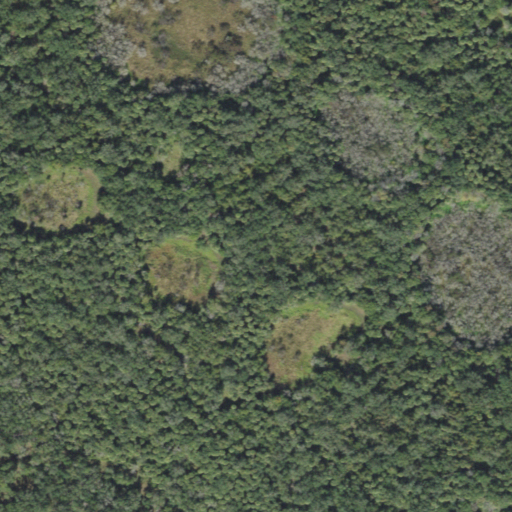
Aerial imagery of island in Florida named Oak Creek Islands containing only woody wetlands